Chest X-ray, AP view. Patient: 54 years old, sex M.
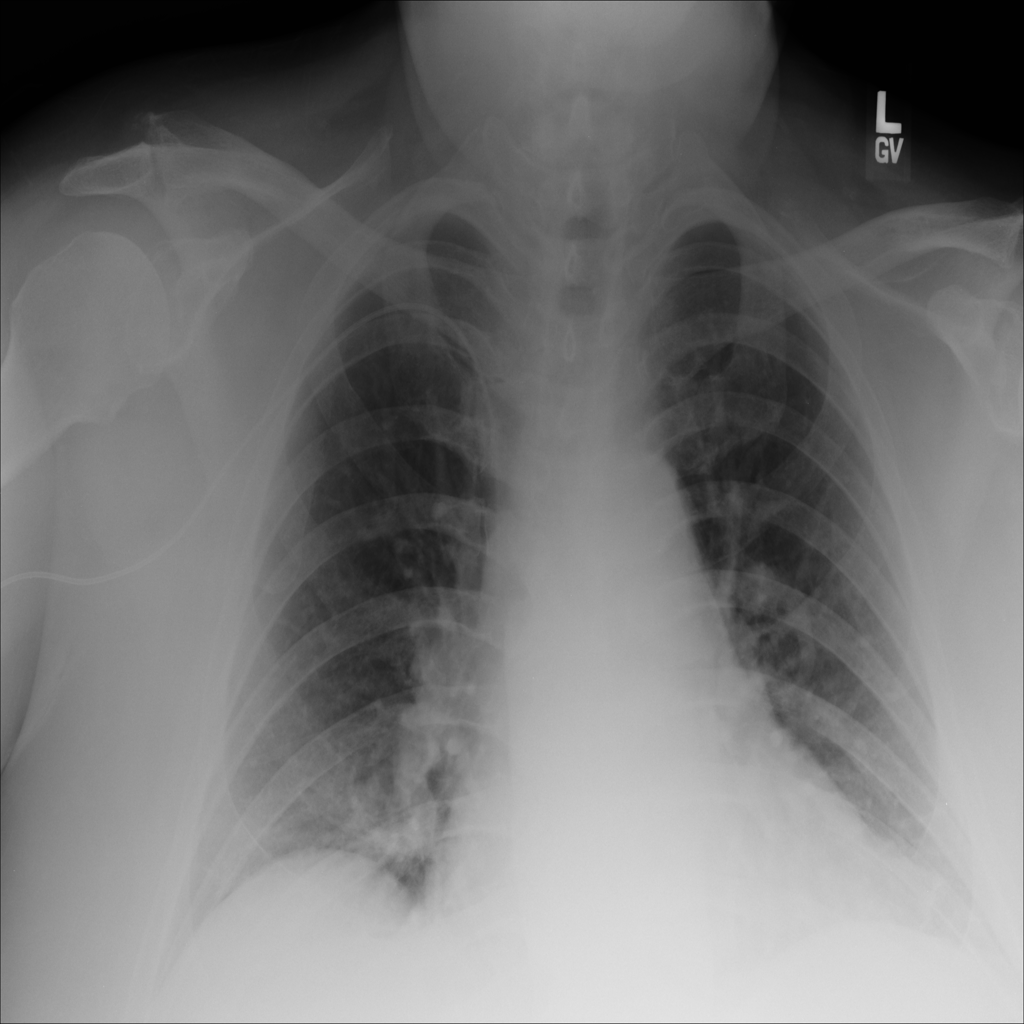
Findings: No Finding